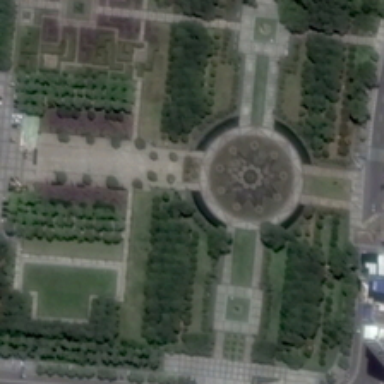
In the middle of the round square is a building with a lawn .